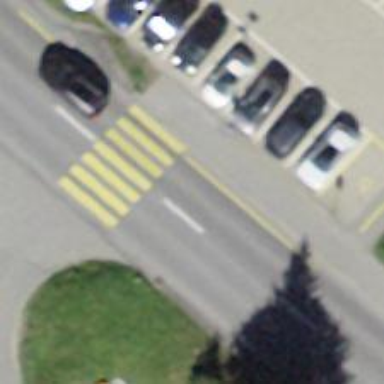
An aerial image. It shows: Marked crossing on the road.